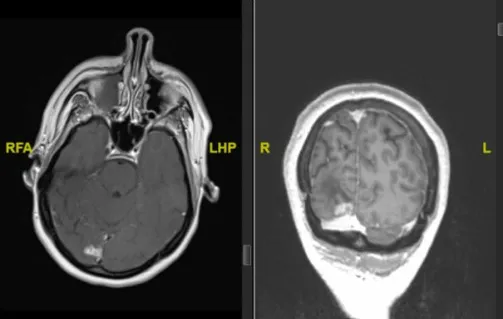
(From left to right) Axial, coronal, and sagittal views of MRI brain with contrast demonstrating a previously treated arteriovenous malformation in the right lingual gyrus with evidence of gliosis. RFA, R: right. LHP, L: left.
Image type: radiology (mri)